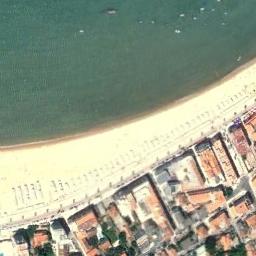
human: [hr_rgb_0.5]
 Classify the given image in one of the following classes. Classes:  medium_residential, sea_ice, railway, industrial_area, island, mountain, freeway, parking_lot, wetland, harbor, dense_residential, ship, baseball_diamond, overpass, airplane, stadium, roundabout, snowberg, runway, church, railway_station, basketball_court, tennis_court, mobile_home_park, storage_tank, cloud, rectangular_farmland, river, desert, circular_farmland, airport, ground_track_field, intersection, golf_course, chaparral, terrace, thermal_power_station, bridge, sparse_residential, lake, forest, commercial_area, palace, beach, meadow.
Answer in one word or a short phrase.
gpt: beach